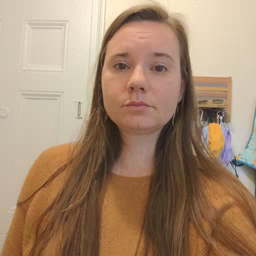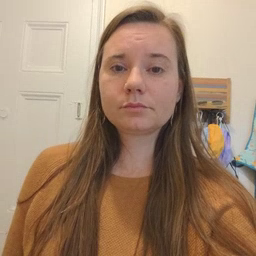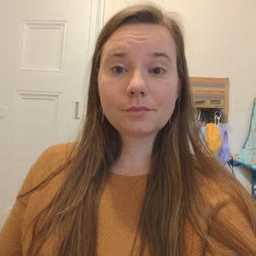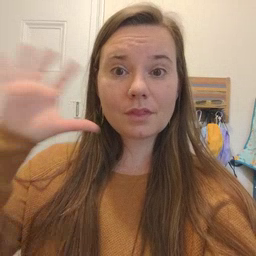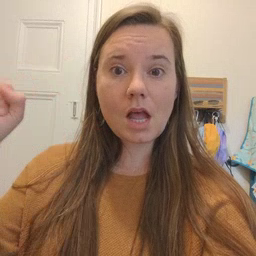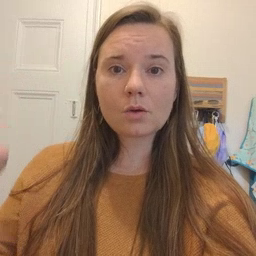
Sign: loud